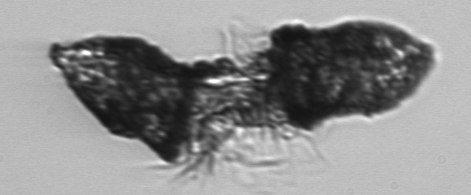
Label: Tintinnopsis